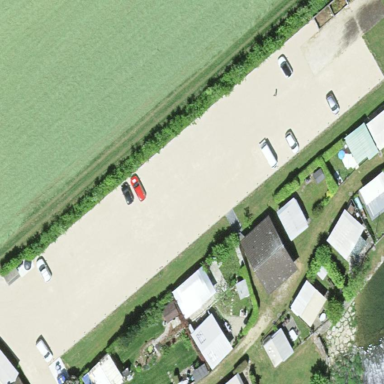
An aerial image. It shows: Parking area.